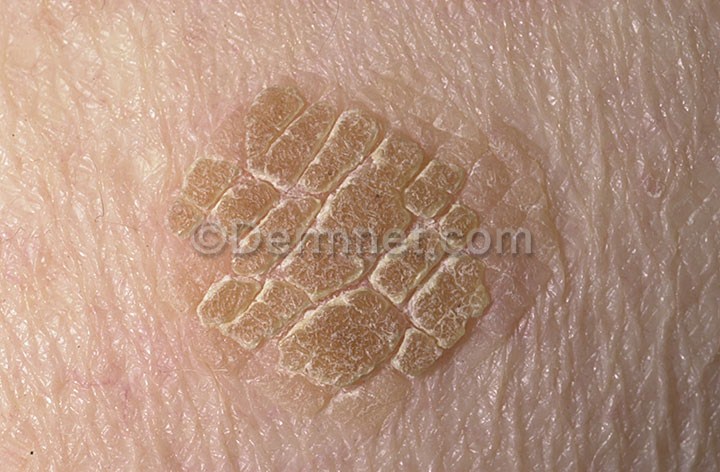
Disease: Seborrheic Keratoses and other Benign Tumors